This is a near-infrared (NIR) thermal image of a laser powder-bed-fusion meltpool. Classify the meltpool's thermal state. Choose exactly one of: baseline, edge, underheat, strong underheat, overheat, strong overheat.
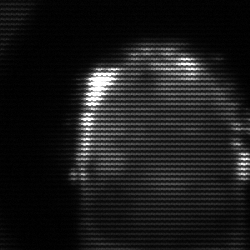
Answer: baseline